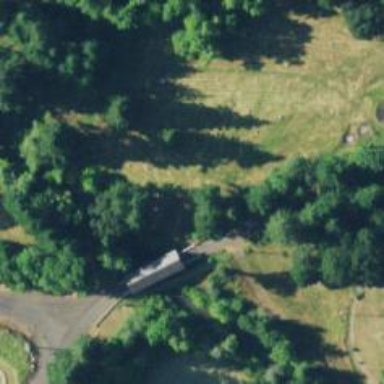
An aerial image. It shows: Covered bridge on residential road.